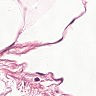
Metastatic tissue present: no